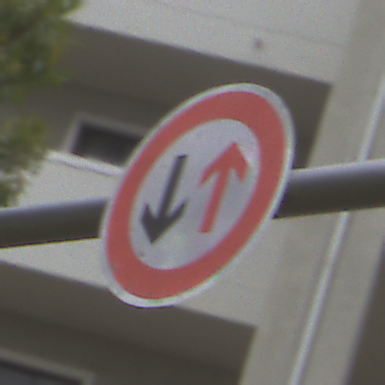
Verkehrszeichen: VorrangDesGegenverkehrs
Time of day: Midday
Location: Outdoor (Urban)
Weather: Overcast
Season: NotSpecified
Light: Natural